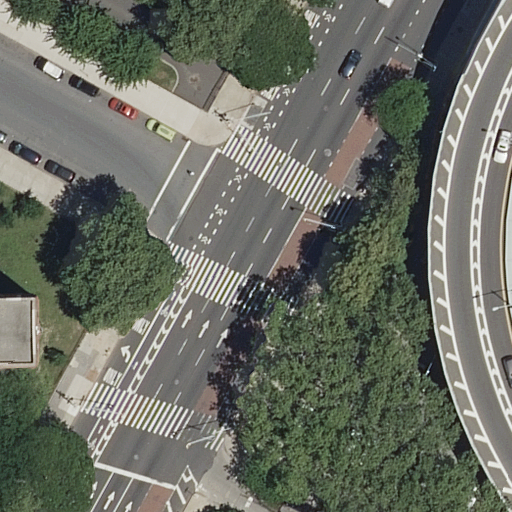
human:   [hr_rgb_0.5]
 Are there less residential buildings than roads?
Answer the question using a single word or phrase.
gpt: yes

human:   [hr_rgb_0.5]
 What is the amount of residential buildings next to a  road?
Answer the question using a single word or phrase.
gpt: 1

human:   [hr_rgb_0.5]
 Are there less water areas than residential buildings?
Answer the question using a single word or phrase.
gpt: yes

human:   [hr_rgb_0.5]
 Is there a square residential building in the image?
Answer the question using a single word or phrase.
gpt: no

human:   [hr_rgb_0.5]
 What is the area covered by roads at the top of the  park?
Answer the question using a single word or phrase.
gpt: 0m2

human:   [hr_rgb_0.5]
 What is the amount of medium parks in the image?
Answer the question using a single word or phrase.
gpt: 0

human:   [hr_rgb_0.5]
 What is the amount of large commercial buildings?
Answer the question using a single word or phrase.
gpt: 0

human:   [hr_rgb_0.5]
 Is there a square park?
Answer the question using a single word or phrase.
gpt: no

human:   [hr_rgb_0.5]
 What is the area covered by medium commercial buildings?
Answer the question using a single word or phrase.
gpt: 0m2

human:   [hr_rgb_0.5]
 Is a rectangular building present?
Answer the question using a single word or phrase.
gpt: no

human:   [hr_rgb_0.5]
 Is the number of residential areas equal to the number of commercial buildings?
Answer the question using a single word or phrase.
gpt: no

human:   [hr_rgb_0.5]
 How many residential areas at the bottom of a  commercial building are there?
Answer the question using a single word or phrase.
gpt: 0

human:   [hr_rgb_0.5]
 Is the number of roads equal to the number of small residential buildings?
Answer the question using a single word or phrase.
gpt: no

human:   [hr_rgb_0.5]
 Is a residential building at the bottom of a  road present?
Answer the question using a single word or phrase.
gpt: yes

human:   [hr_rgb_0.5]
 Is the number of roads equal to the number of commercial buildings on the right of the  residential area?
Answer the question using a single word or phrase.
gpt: no

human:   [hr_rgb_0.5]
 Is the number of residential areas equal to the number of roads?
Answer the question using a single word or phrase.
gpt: no

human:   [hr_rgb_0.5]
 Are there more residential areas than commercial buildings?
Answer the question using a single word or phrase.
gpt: yes

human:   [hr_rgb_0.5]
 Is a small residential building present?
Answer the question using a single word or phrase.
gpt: no

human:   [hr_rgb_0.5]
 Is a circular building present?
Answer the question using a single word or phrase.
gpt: no

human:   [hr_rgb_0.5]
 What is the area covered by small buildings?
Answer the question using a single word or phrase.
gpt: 0m2

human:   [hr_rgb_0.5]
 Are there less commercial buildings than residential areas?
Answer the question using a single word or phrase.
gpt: yes

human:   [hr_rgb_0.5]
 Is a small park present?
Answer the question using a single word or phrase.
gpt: no

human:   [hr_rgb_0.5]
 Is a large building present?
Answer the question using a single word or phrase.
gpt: yes

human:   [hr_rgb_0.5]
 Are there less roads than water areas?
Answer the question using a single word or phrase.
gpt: no

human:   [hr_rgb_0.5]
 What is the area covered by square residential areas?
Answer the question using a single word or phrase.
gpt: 0m2

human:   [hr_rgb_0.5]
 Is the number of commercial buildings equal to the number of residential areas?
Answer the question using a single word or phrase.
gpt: no

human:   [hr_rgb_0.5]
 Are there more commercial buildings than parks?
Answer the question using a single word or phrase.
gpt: no

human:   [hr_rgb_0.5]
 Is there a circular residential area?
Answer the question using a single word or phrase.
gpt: no

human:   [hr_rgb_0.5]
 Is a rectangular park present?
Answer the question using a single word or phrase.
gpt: yes

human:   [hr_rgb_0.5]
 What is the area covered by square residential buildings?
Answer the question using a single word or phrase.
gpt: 0m2

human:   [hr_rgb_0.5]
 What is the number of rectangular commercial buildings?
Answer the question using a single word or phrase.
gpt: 0

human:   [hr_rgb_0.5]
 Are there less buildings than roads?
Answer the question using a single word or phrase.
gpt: yes

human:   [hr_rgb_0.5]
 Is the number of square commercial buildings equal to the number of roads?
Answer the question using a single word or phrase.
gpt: no

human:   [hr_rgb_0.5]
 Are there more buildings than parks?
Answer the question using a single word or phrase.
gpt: no

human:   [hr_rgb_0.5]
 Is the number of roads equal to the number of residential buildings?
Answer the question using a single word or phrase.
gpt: no

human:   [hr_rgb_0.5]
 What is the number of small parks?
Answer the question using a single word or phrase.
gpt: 0